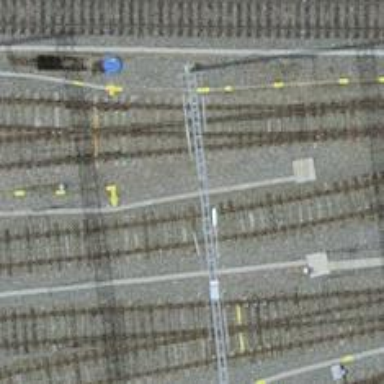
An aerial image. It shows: Siding railway track with electrified contact line.